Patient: sex M, age 64
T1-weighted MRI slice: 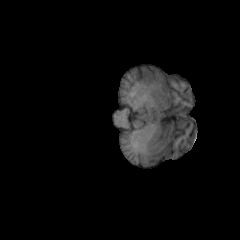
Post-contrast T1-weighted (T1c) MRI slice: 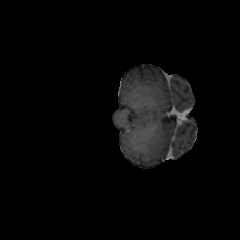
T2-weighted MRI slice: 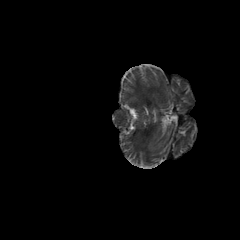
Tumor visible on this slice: no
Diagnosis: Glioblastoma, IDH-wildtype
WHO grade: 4